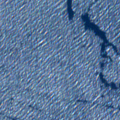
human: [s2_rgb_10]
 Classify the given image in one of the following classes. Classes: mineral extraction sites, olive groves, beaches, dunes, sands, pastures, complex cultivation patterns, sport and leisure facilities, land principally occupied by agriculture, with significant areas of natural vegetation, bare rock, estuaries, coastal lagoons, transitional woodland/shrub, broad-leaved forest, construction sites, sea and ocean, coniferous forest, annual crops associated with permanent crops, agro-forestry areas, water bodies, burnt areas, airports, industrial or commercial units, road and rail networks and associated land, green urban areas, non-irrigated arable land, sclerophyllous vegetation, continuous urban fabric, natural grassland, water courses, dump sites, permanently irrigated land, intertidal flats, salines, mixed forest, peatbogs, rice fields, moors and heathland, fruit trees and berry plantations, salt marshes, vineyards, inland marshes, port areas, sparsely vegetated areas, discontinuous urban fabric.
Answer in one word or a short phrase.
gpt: sea and ocean